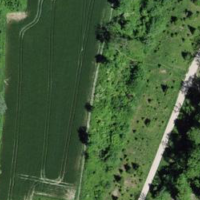
EUNIS habitat code: 25
Species observed at this site:
Cardamine pratensis